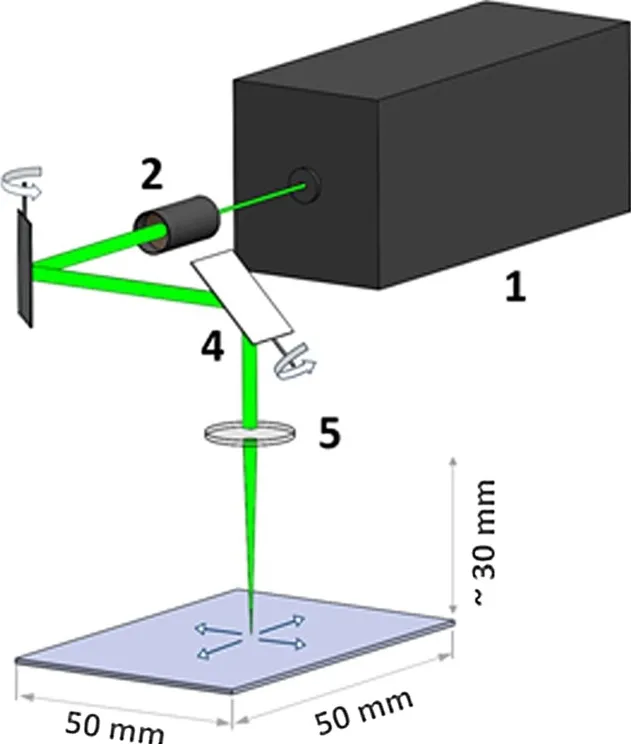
Schematic of the laser setup. The laser pulses are generated by the femtosecond laser unit (1). The laser is guided through the beam expander (2), which determines the working distance in the laser chamber. The deflection mirrors (3 and 4) guide the laser pulse to a specific position. The f-theta lens (5) enables laser operation on a flat image plane.
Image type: pathology (immunostaining)